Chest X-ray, PA view. Patient: 67 years old, sex F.
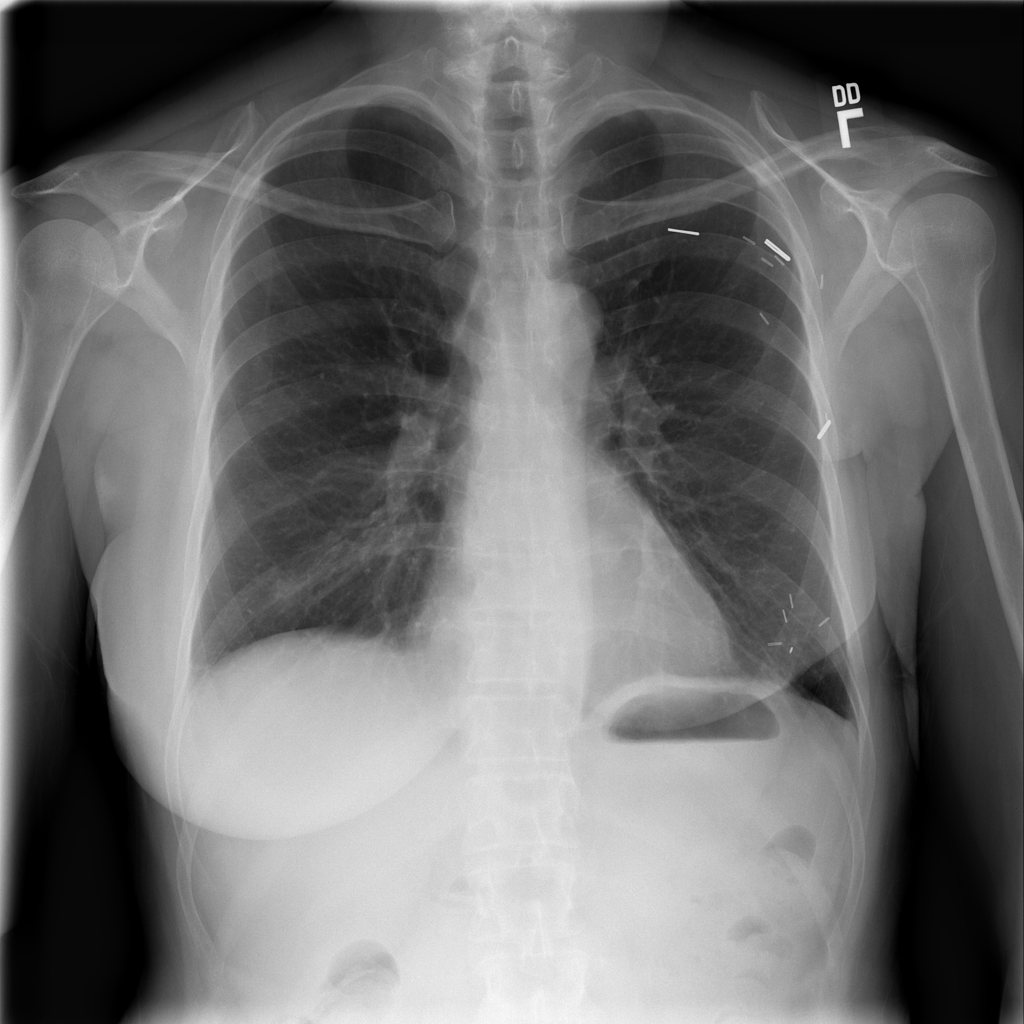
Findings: No Finding